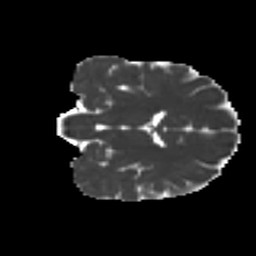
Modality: MD
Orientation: coronal
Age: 24
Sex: female
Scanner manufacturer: ge
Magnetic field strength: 3 T
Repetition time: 7.8 s
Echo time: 0.0606 s